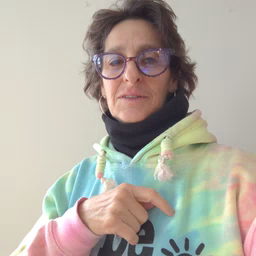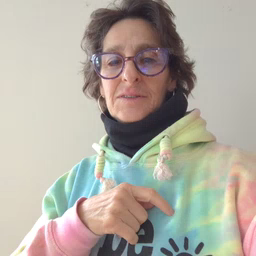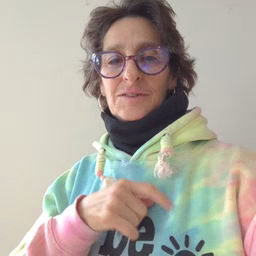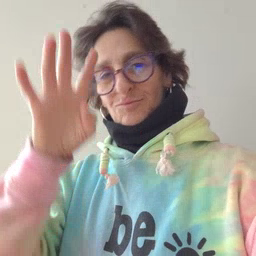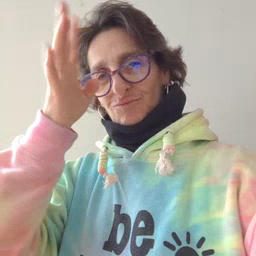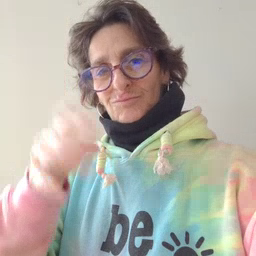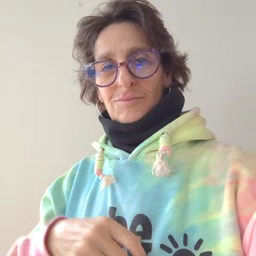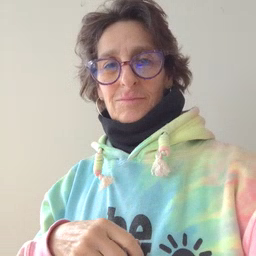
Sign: pretend